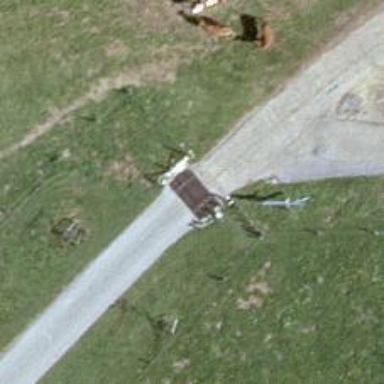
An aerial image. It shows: Cattle grid.